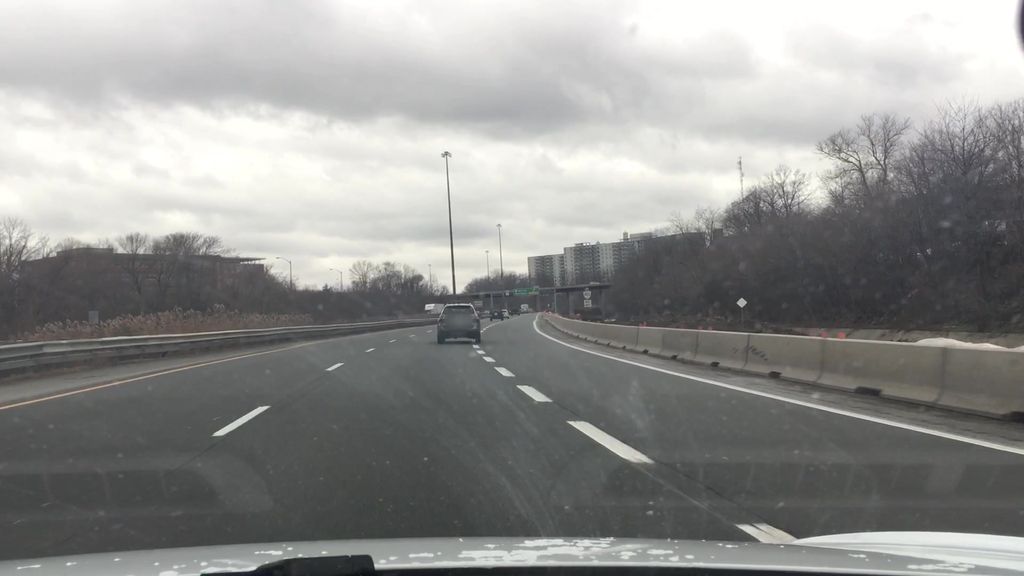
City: hamilton